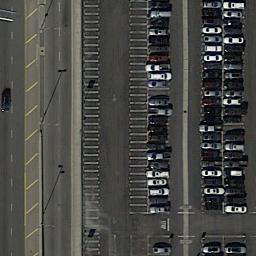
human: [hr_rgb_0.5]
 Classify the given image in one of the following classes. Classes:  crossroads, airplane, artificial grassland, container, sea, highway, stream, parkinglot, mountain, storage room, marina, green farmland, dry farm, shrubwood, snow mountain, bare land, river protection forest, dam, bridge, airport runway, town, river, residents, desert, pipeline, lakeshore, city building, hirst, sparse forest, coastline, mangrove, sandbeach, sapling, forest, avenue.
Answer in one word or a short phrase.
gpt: parkinglot